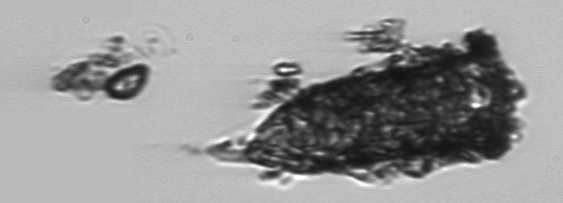
Label: Tintinnopsis